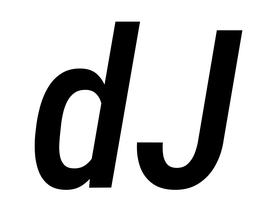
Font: Roboto-Italic_Condensed_Medium_Italic